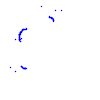
Particle: proton